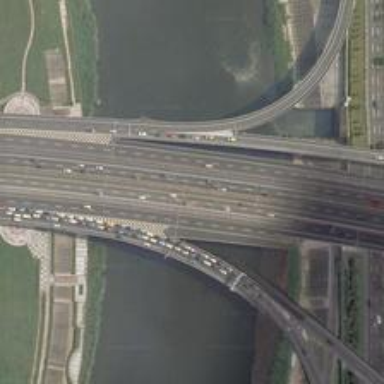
The bridge built across the river has three directions, of which the right lane has a traffic jam .